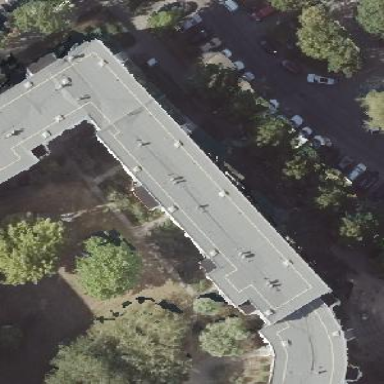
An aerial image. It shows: Flat-roofed apartment building with tar paper roofing.